Question: I want to rotate an image in the picture box. Here is my code.
'''
public static Bitmap RotateImage(Image image, PointF offset, float angle)
{
if (image == null)
{
throw new ArgumentNullException("image");
}
var rotatedBmp = new Bitmap(image.Width, image.Height);
rotatedBmp.SetResolution(image.HorizontalResolution, image.VerticalResolution);
var g = Graphics.FromImage(rotatedBmp);
g.TranslateTransform(offset.X, offset.Y);
g.RotateTransform(angle);
g.TranslateTransform(-offset.X, -offset.Y);
g.DrawImage(image, new PointF(0, 0));
return rotatedBmp;
}
private void button1_Click(object sender, EventArgs e)
{
Image image = new Bitmap(pictureBox1.Image);
pictureBox1.Image = (Bitmap)image.Clone();
var oldImage = pictureBox1.Image;
var p = new Point(image.Width / 2, image.Height);
pictureBox1.Image = null;
pictureBox1.Image = RotateImage(image, p, 1);
pictureBox1.SizeMode = PictureBoxSizeMode.CenterImage;
pictureBox1.Refresh();
if (oldImage != null)
{
oldImage.Dispose();
}
}
private void button2_Click(object sender, EventArgs e)
{
Image image = new Bitmap(pictureBox1.Image);
pictureBox1.Image = (Bitmap)image.Clone();
var oldImage = pictureBox1.Image;
var p = new Point(image.Width / 2, image.Height);
pictureBox1.Image = null;
pictureBox1.Image = RotateImage(image, p, -1);
pictureBox1.SizeMode = PictureBoxSizeMode.CenterImage;
pictureBox1.Refresh();
if (oldImage != null)
{
oldImage.Dispose();
}
}
'''
Now the problem is that when I rotate the image it gets cut. Here is the situation.

I have stretched the picture box and changed the colour of form just for clear picture.
My question is when I have used the statement
'''
pictureBox1.Image = RotateImage(image, p, 1);
'''
Then why is the picture not getting right after postion as this is the same statement used for any situation where we have to assign some image to groupbox. Why is not it working here? I have searched it before but the most of the searches seem irrelevant to me because they use filip function which rotate through 90,180,270. But I want to rotate by some degree maximum upto 10 degree.
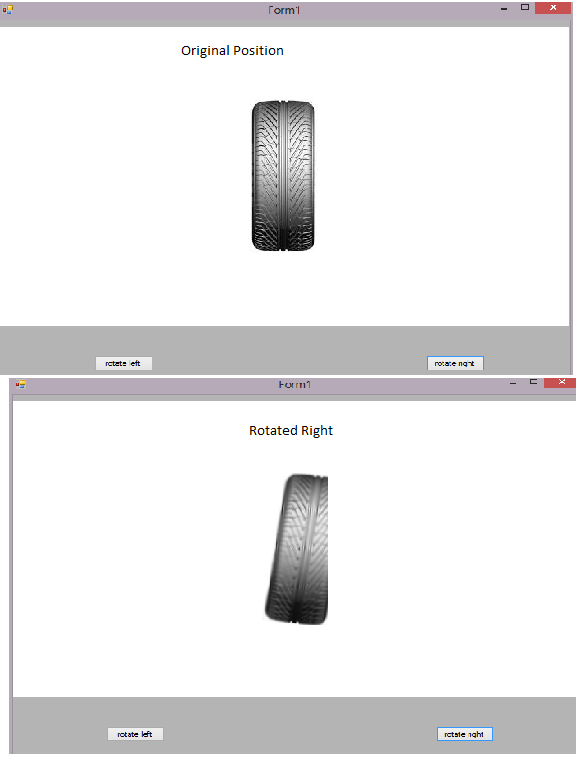
Answer: Well i have come to know that 'win Forms' are not meant for any transformations and rotations.Changing the mode to 'AutoSize' does not make a difference. The best thing for rotation and transformation is 'WPF'.
'WPF' has a good transformation classes which rotate and transform objects without affecting the object. The object does not get blurred.
You can use <URL> for rotations and transformations.